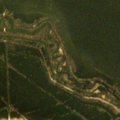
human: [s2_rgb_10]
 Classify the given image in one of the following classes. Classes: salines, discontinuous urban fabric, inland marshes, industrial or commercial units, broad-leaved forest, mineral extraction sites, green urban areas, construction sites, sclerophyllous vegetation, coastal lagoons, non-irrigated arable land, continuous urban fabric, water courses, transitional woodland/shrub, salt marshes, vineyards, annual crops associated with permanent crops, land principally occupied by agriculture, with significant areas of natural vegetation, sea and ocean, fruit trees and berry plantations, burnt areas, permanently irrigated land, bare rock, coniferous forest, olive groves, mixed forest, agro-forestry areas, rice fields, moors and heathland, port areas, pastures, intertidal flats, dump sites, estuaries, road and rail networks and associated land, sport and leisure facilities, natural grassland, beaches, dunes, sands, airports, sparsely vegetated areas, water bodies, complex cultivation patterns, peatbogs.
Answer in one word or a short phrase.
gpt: pastures, transitional woodland/shrub, water courses